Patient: sex F, age 62
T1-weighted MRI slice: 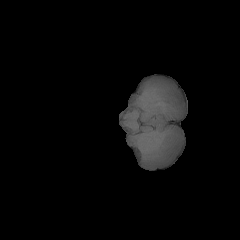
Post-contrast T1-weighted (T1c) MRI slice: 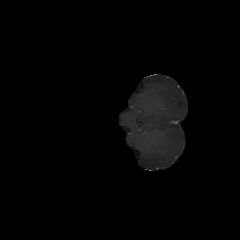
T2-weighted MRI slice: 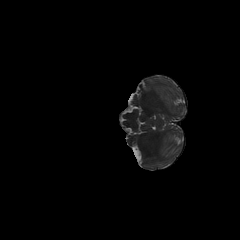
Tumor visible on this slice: no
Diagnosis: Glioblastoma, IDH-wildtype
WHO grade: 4